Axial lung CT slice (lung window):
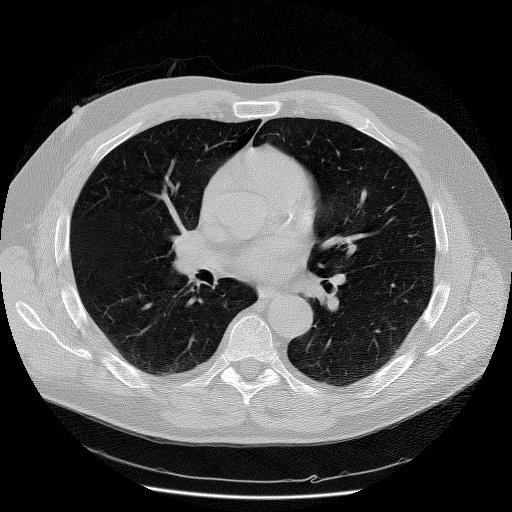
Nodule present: no